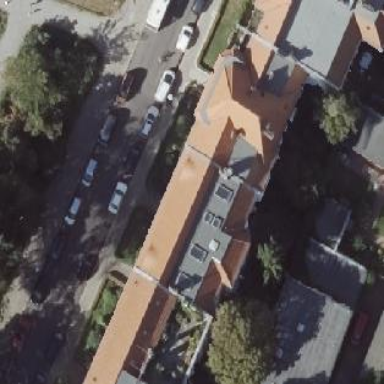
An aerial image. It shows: Apartment building with double saltbox roof shape.